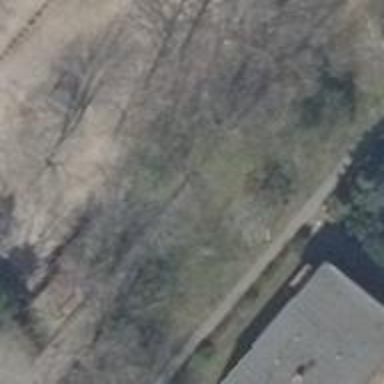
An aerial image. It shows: Avenue lined with broadleaved deciduous trees.